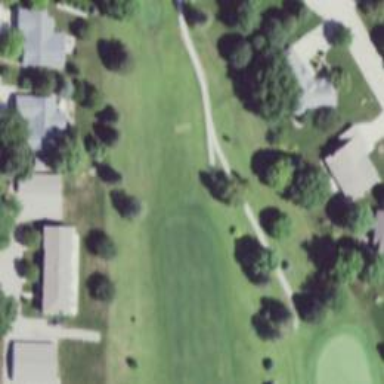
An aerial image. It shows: Path used for both walking and golf.